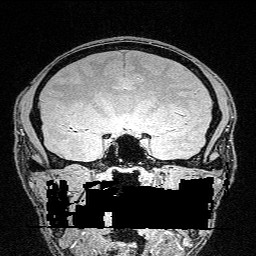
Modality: FLASH
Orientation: sagittal
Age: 30
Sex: male